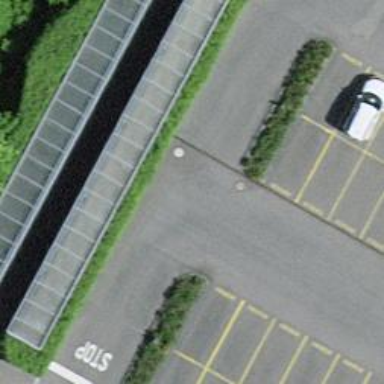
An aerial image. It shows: Road serving as parking aisle.